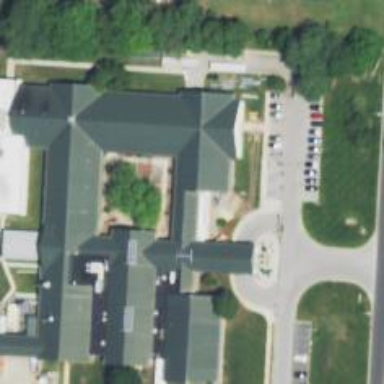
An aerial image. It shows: Hospital.